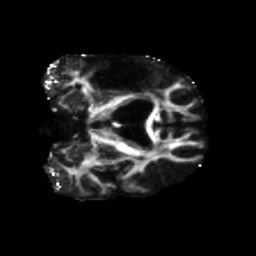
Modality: FA
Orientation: coronal
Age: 55
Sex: male
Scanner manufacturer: siemens
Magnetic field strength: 3 T
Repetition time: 5.47 s
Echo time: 0.0854 s